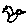
Label: bird